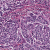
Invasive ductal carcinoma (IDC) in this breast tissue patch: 1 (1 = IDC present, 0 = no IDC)